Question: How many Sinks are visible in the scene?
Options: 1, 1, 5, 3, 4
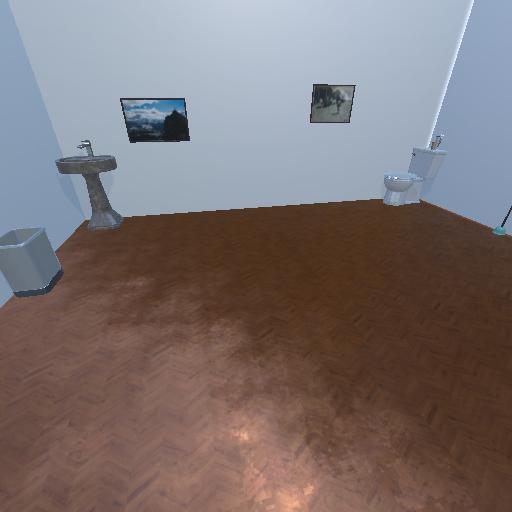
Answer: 1